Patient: sex M, age 78
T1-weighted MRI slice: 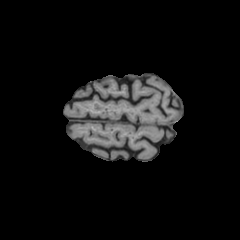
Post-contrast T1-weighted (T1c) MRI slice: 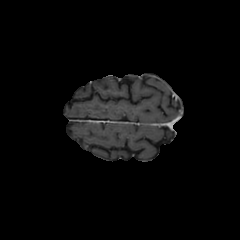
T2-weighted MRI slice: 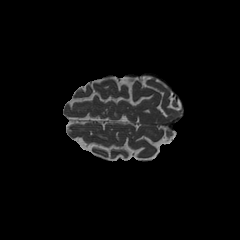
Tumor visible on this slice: no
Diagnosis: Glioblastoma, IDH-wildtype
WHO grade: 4